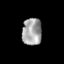
Tissue: prostate
Cell type: T cells
Senescence score: 0.3617
Nuclear area (px): 522
Mean DAPI intensity: 162.209